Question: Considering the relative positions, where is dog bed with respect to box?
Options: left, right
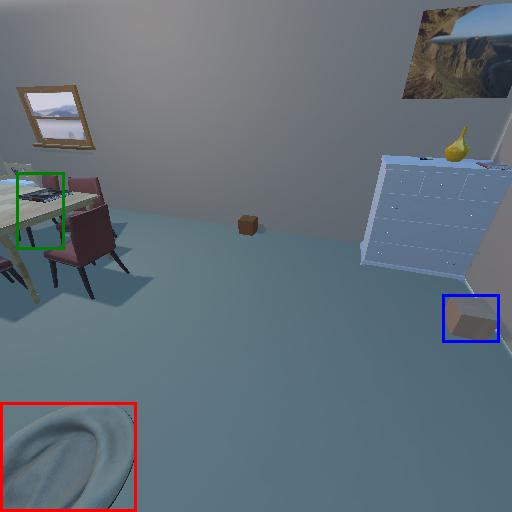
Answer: left